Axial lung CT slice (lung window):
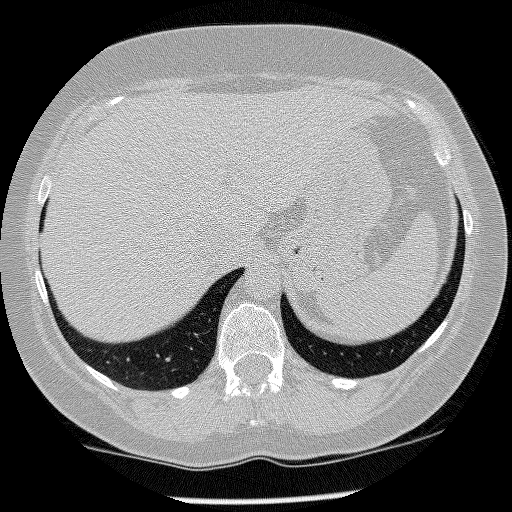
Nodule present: no